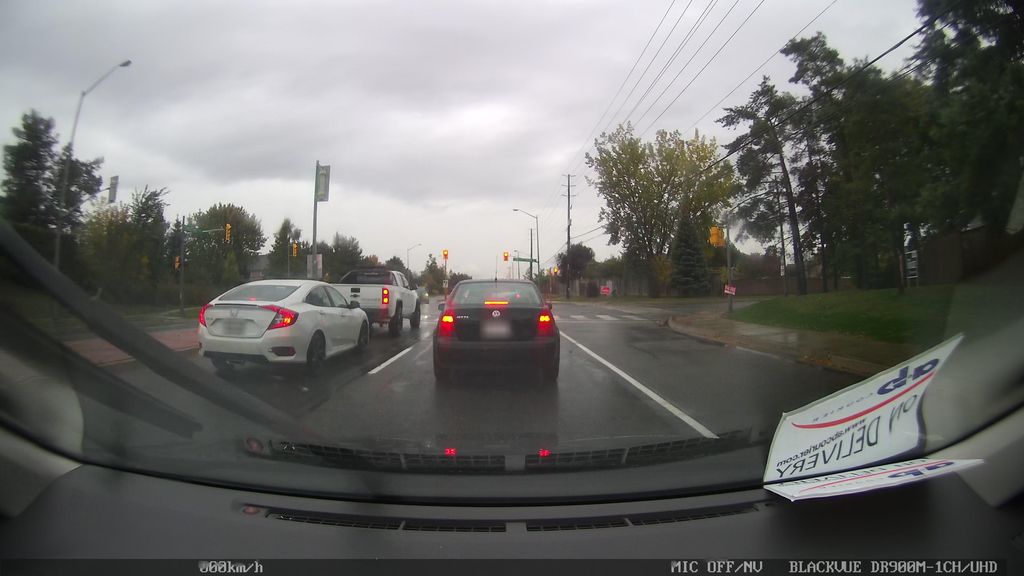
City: toronto